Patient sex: M
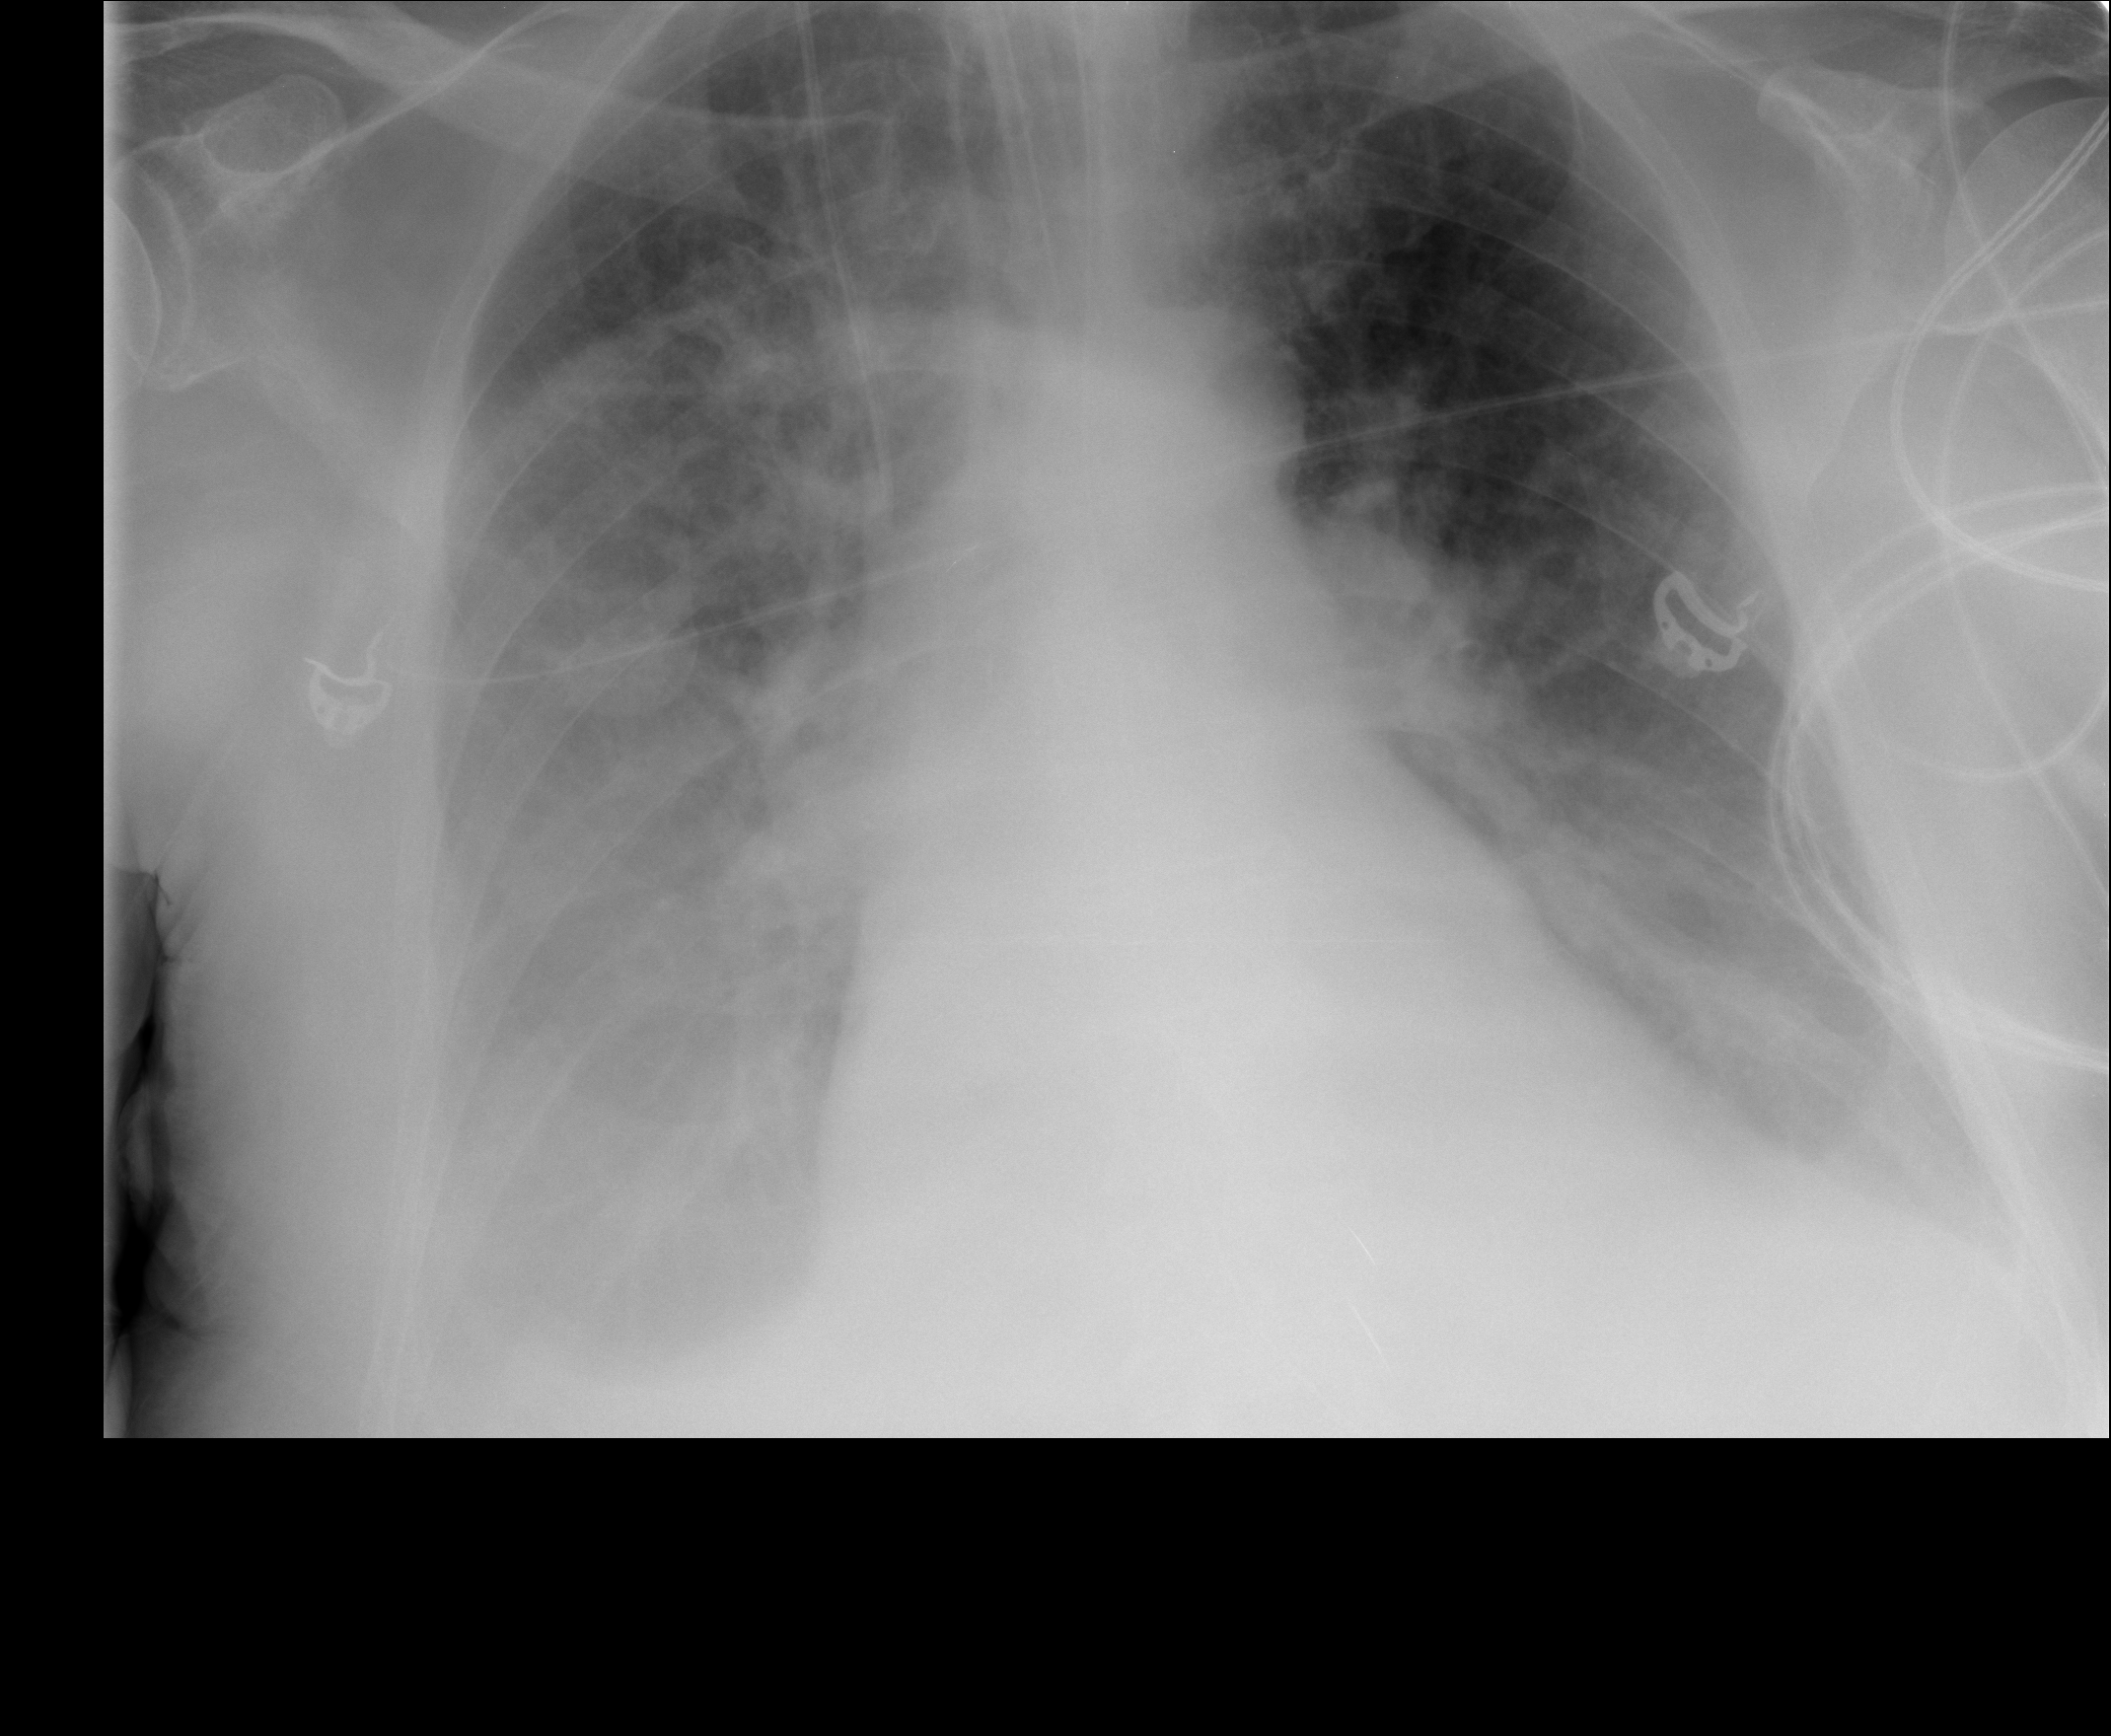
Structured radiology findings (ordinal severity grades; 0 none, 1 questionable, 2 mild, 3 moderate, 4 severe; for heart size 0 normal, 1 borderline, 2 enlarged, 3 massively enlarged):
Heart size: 2
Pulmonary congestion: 2
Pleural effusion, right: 3
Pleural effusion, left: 2
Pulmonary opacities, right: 0
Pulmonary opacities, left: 0
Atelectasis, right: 2
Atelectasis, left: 2